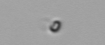
Label: nanoplankton_mix